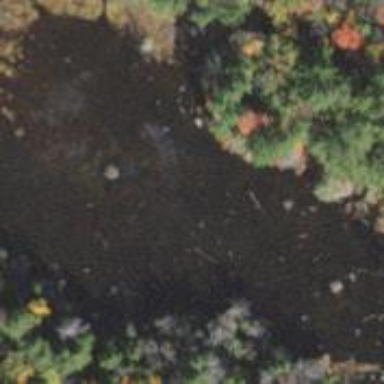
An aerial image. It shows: Pond surrounded by natural water.